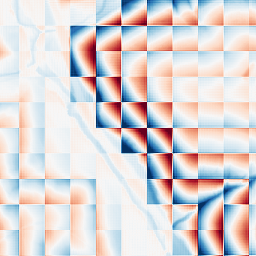
Category: wavelet
Decomposition family: wavelet_dwt
Decomposition parameters: wavelet: haar
level: 5
Upsampling method: fft_zeropad
Upsampling parameters: scale: 2
Upsampling scale: 2